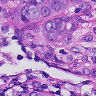
Metastatic tissue present: yes